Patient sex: M
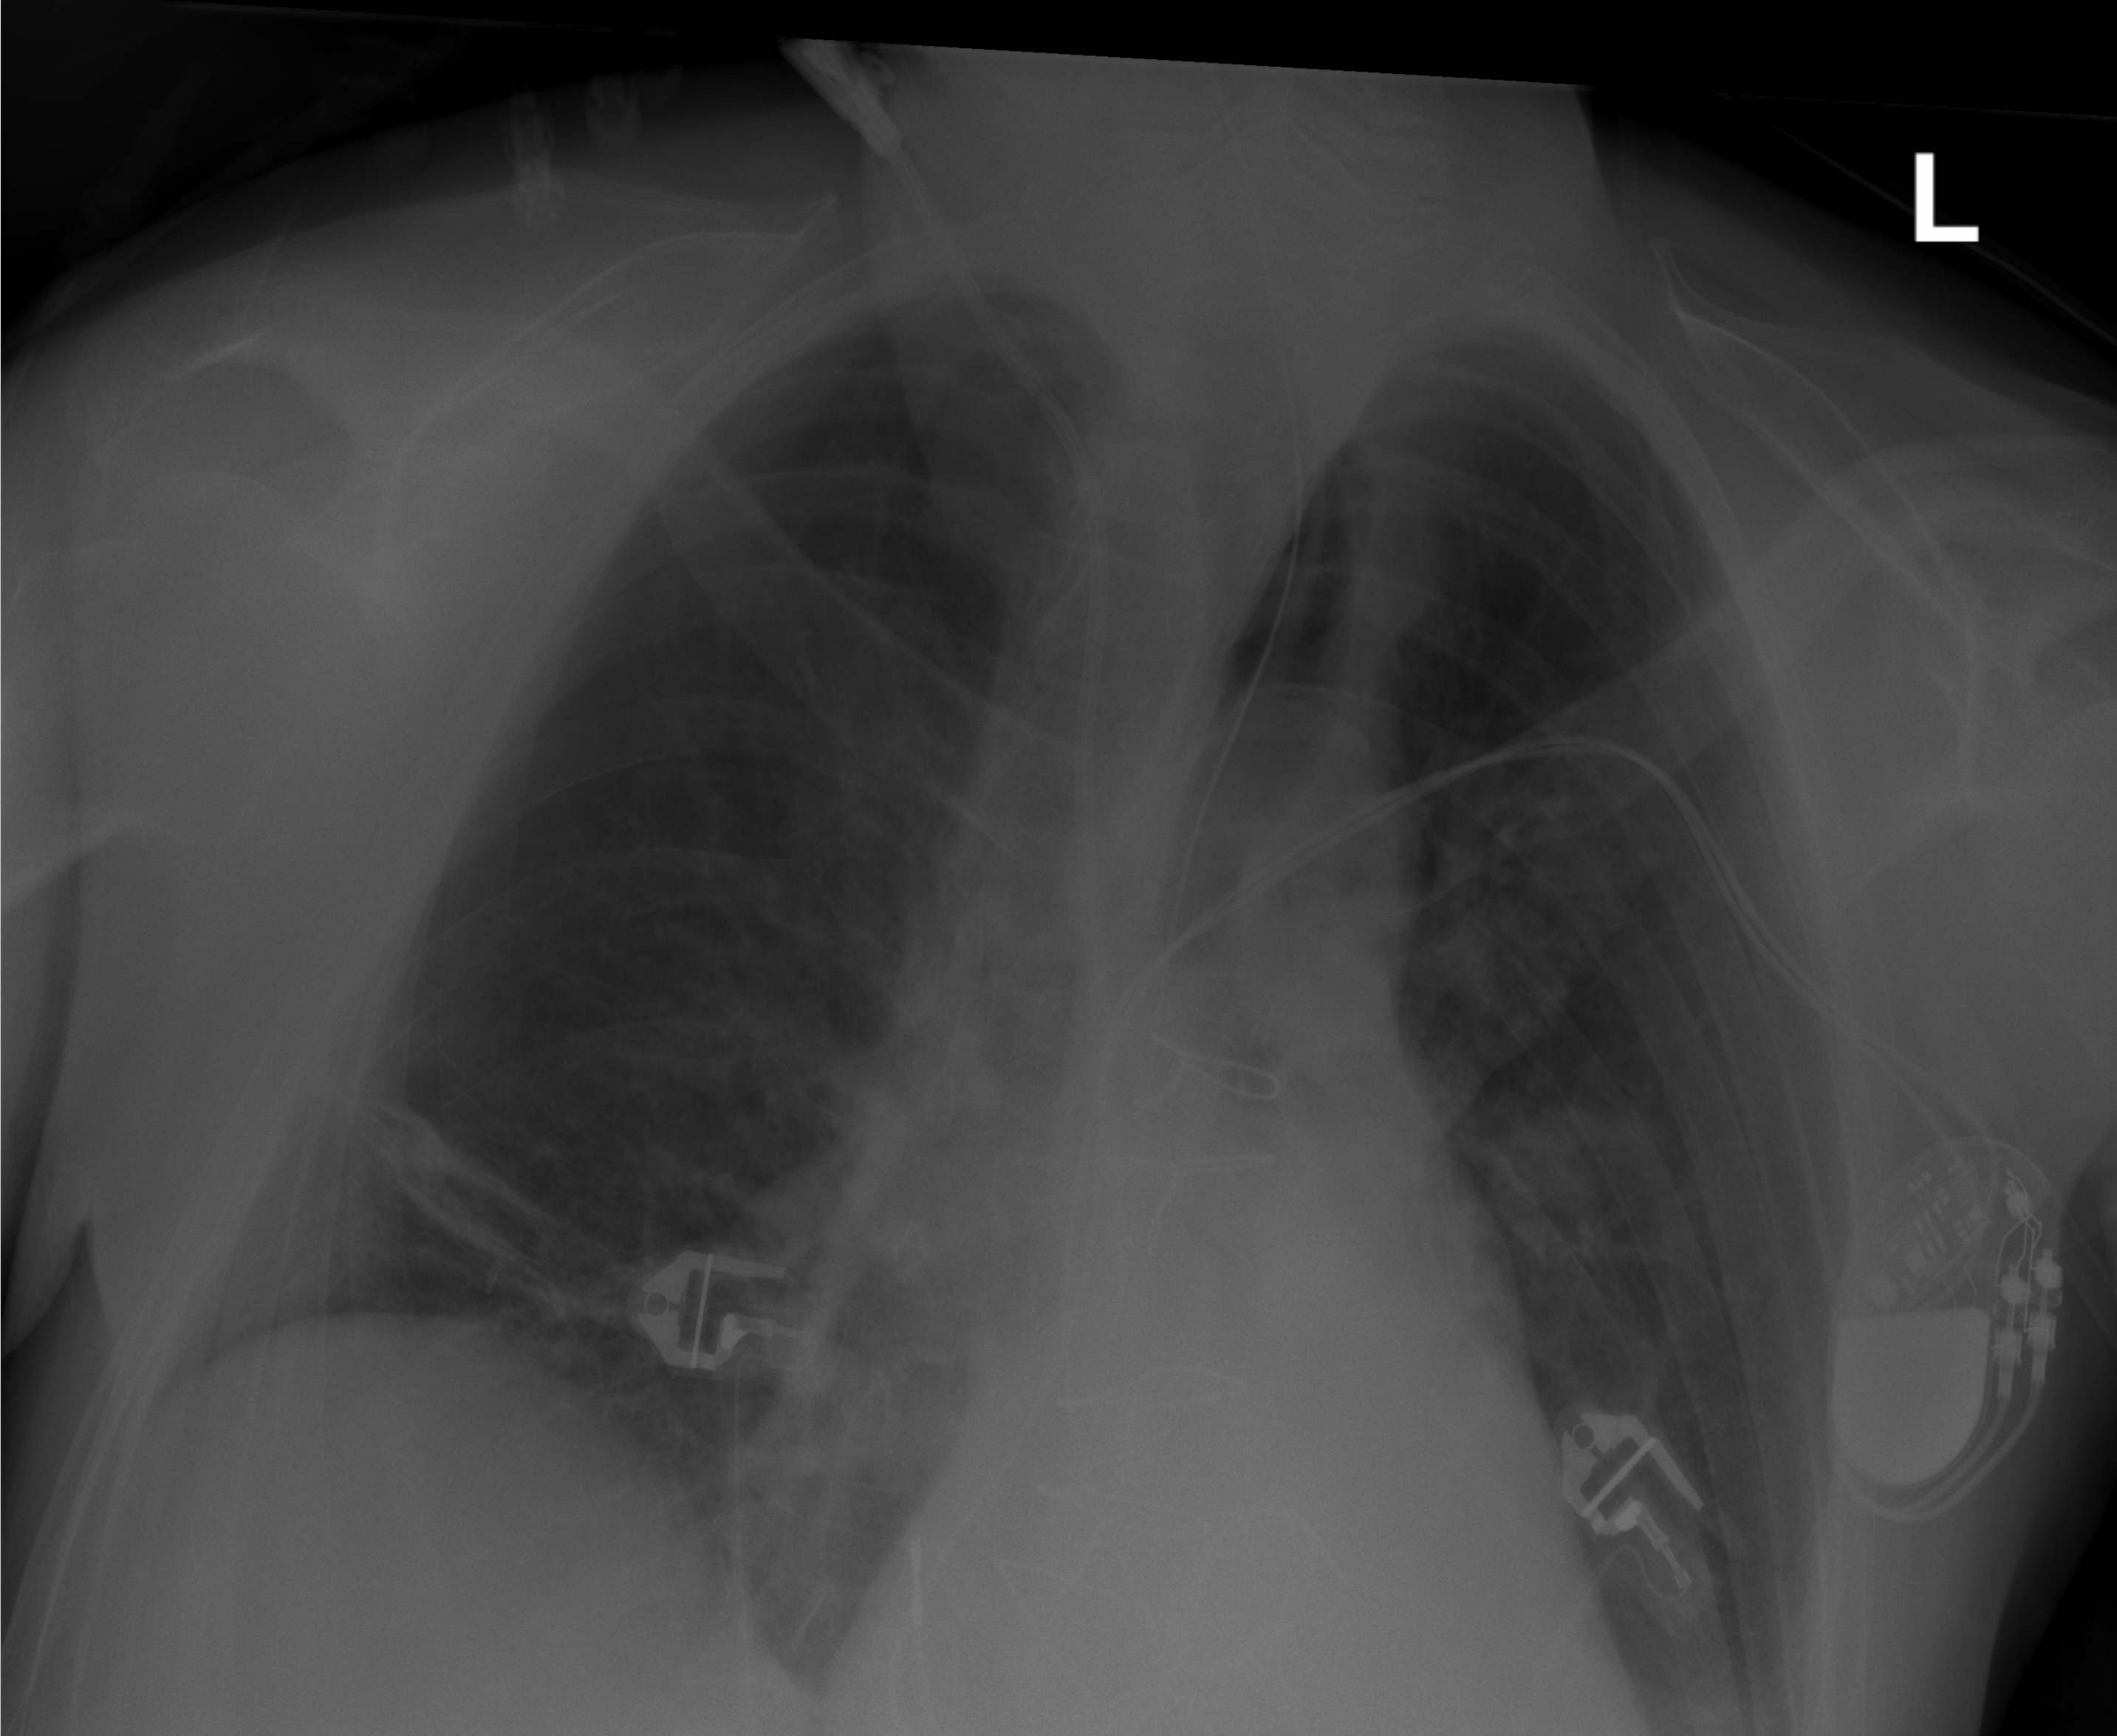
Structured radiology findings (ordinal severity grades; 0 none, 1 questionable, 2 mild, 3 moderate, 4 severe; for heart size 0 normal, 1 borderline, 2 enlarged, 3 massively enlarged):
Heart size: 2
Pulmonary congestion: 1
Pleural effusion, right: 0
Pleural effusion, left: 0
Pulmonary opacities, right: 0
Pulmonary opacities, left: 0
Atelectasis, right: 2
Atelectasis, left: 1